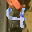
Label: 4